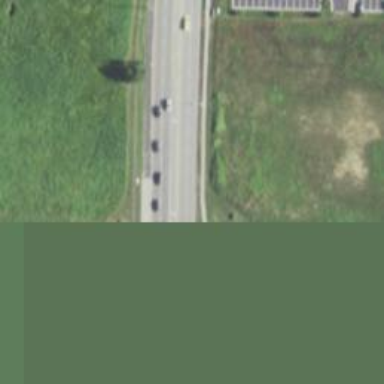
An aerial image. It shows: Solid stop line on the road.